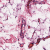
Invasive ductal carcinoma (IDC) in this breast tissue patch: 0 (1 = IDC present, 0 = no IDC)